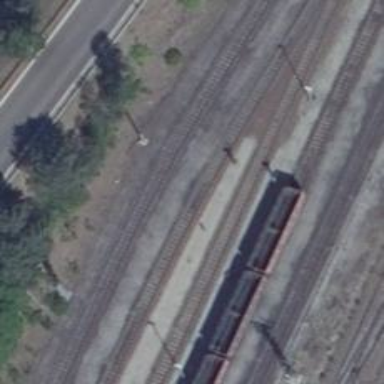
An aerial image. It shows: Rail yard with electrified contact lines for the railway.